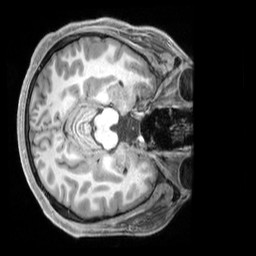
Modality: T1w
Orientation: axial
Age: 26
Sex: male
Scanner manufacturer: siemens
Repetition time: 2.3 s
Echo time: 0.00229 s